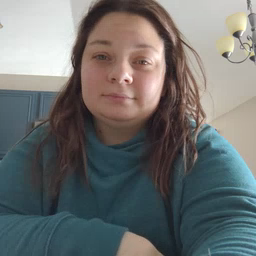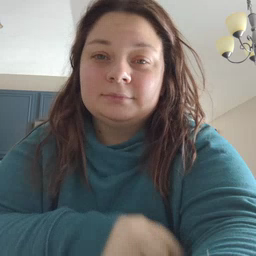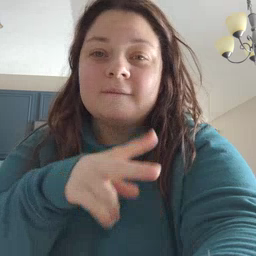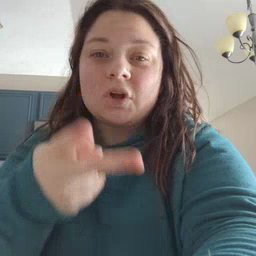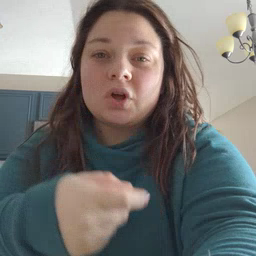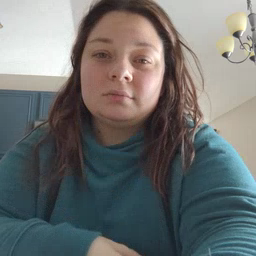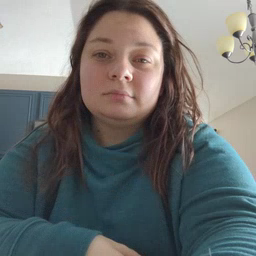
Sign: fall